Interaction volume radius: 10 \u00c5
Interaction volume height: 10 \u00c5
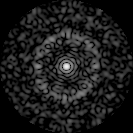
Disorder parameter: 0.8408